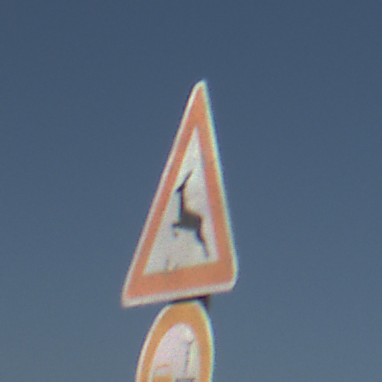
Verkehrszeichen: WildwechselRechts
Zusatzzeichen unten: VerbotUeberholenEinspurigeFahrzeuge
Umgebung: Outdoor, Urban
Tageszeit: MorningAfternoon
Wetter: Clear
Licht: Natural
Jahreszeit: NotSpecified
Kontrast: HighContrast